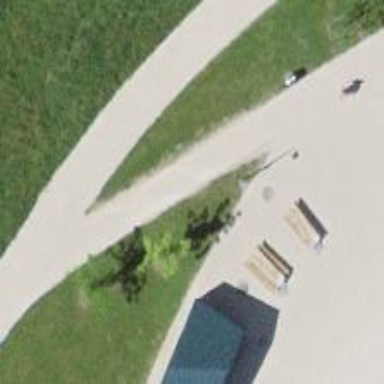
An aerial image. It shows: Footway with fine gravel surface.